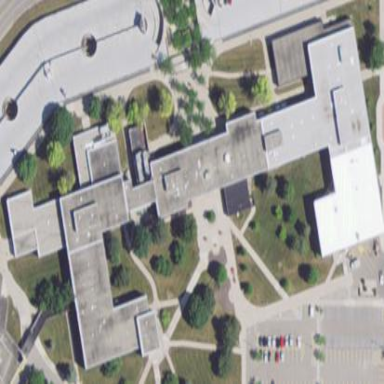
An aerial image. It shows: College building.